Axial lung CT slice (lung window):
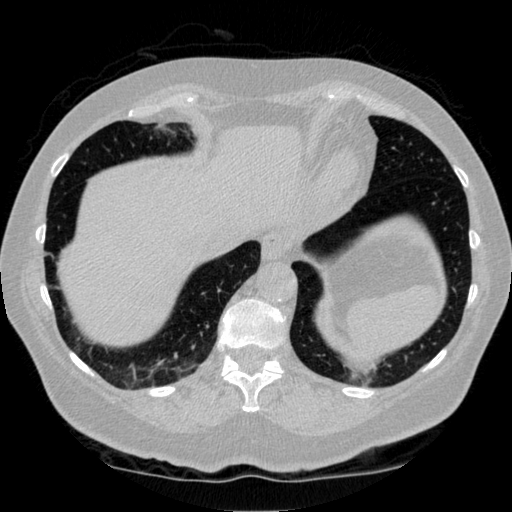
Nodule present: no